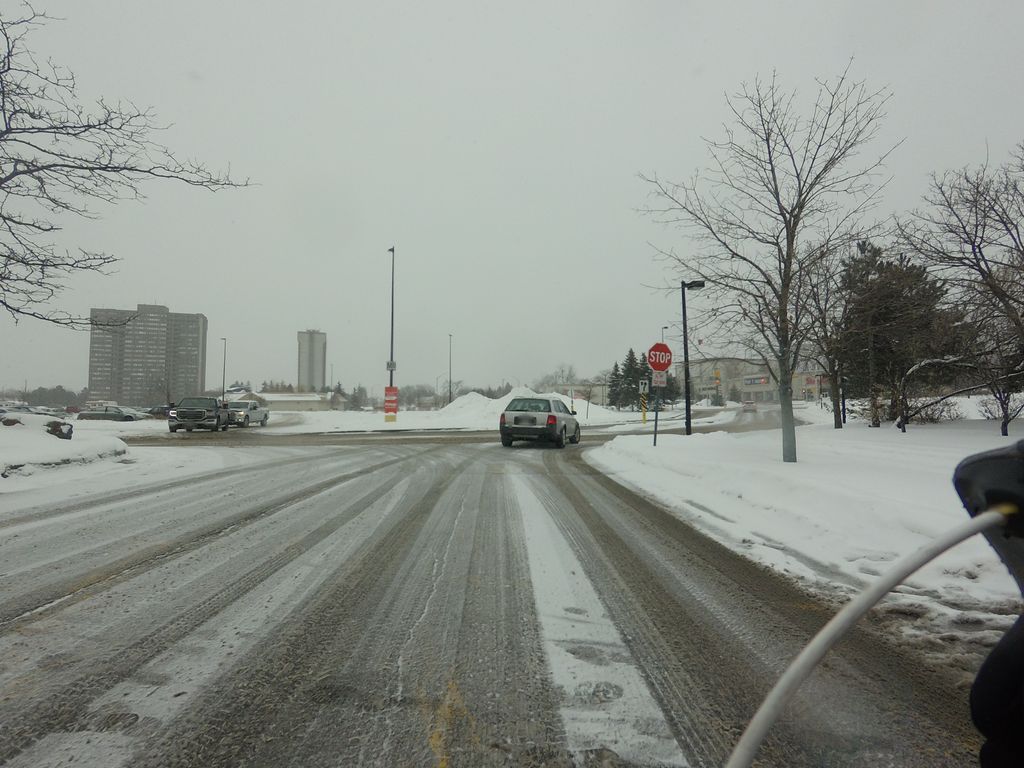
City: ottawa-gatineau